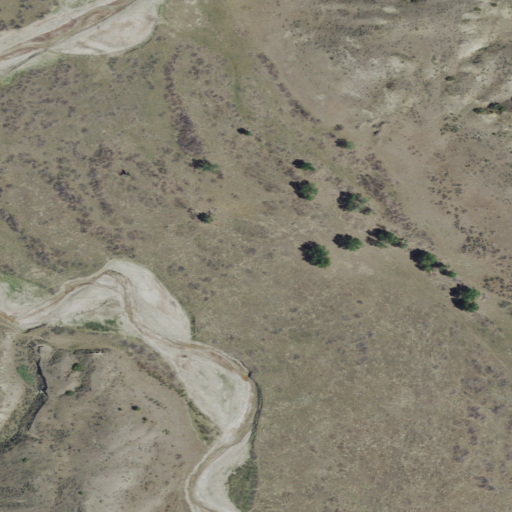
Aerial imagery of valley in Montana named Ried Coulee containing shrub, grassland, woody wetlands, and herbaceous wetlands